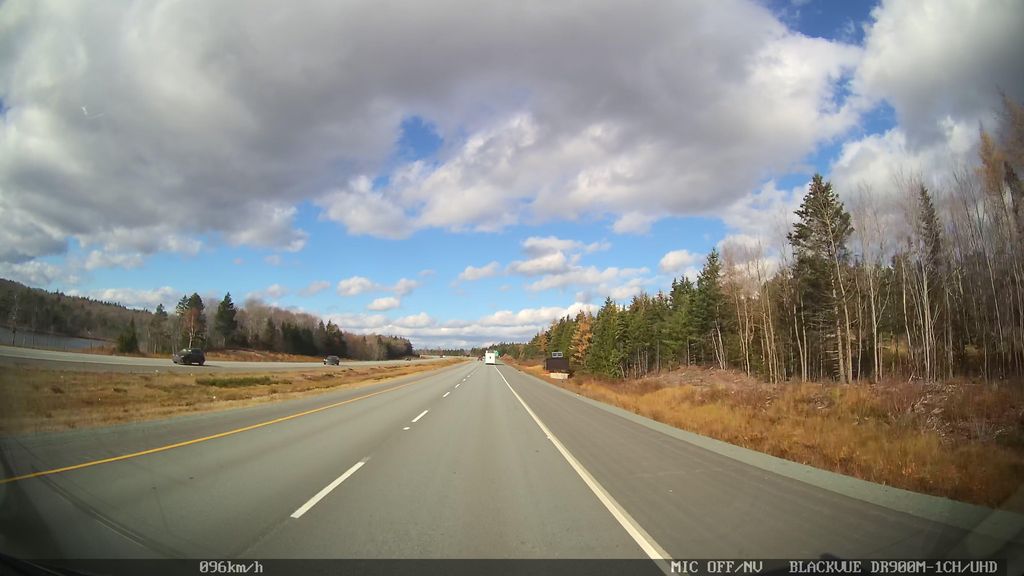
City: halifax